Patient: sex M, age 78
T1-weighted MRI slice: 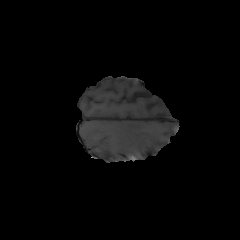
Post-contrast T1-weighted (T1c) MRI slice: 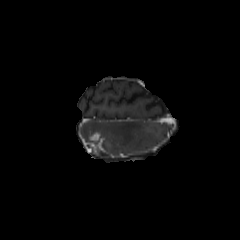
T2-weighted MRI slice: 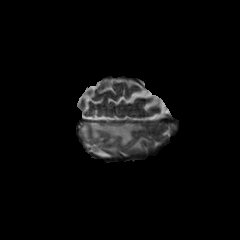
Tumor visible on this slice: yes
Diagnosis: Glioblastoma, IDH-wildtype
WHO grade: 4